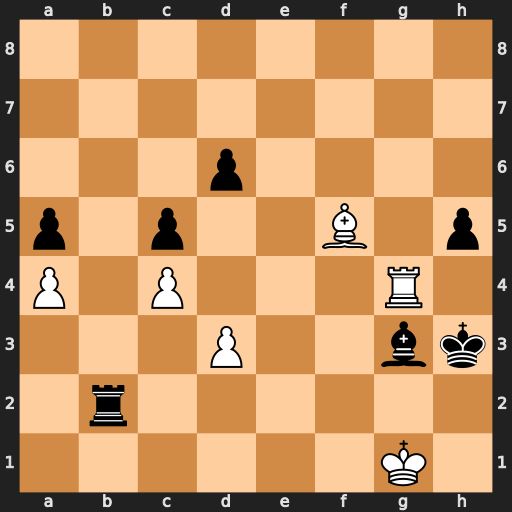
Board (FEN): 8/8/3p4/p1p2B1p/P1P3R1/3P2bk/1r6/6K1
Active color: w
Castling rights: -
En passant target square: -
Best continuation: Re4#